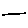
Label: line